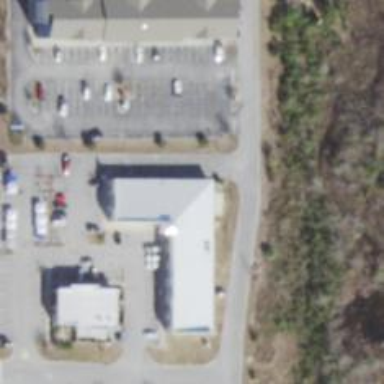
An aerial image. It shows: Healthcare clinic is depicted in the image.